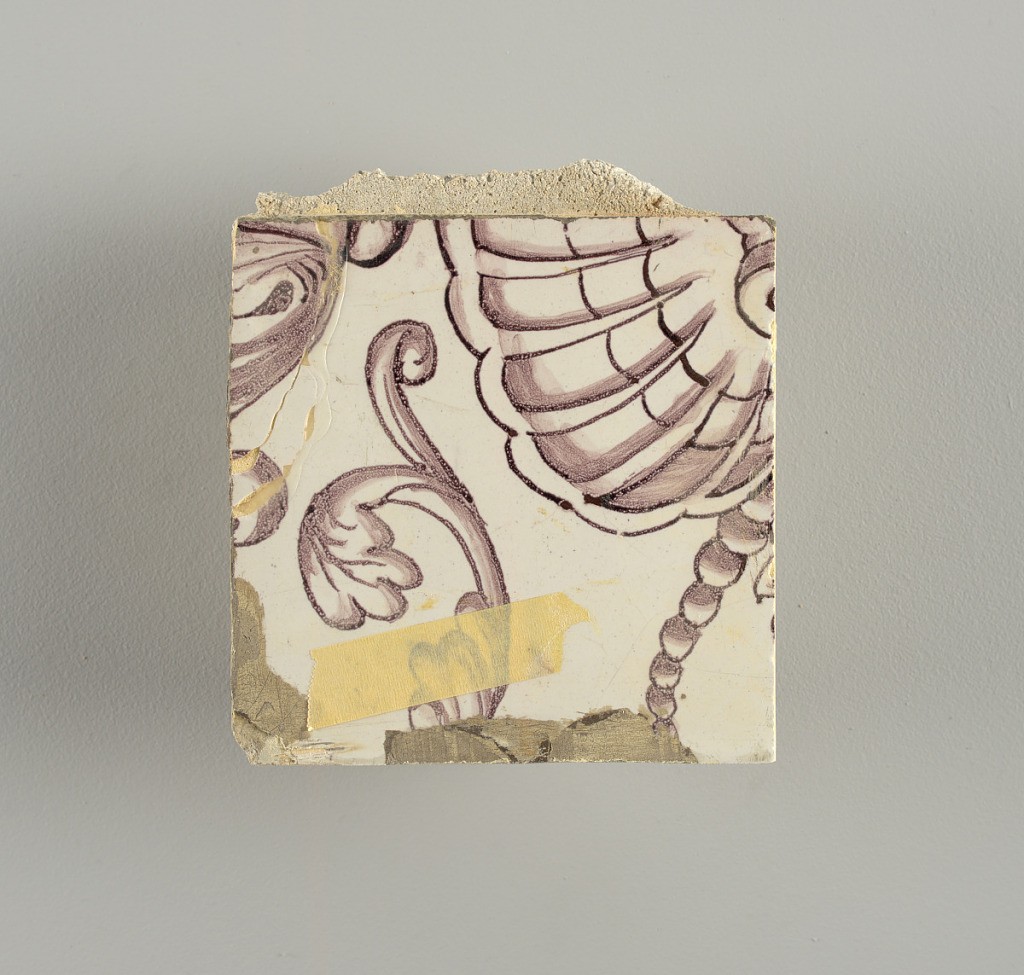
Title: Wall facing
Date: ca. 1725
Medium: Tin-glazed earthenware, underglaze
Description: Horizontal rectangle.  Thirty-seven tiles wide and twenty-one high with opening for door or window nineteen and one-half tiles high and twelve wide.  To left and right of opening, centered canopy above. Left, woman representing Hope, right, a sculputure urn.  Centered above opening, a mascaron.  Arabesque design of foliage.